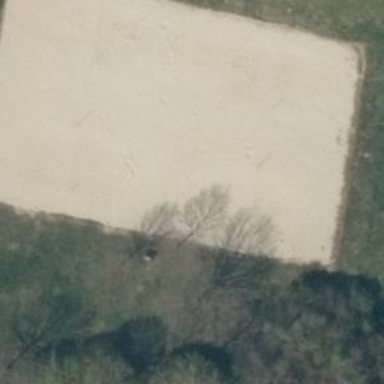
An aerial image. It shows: Beach volleyball pitch for leisure activities.